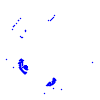
Particle: pion